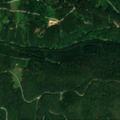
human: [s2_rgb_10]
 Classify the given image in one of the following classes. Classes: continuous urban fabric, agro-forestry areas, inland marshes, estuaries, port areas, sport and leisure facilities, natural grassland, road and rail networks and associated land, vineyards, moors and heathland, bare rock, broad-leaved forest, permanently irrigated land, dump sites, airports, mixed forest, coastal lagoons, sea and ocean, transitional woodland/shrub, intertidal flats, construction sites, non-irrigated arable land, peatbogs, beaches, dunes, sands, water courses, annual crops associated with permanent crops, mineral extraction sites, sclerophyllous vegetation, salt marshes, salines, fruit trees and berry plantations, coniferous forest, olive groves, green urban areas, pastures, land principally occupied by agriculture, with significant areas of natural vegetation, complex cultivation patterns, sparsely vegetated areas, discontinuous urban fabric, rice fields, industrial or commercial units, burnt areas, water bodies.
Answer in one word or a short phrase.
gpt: broad-leaved forest, coniferous forest, mixed forest